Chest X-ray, AP view. Patient: 56 years old, sex M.
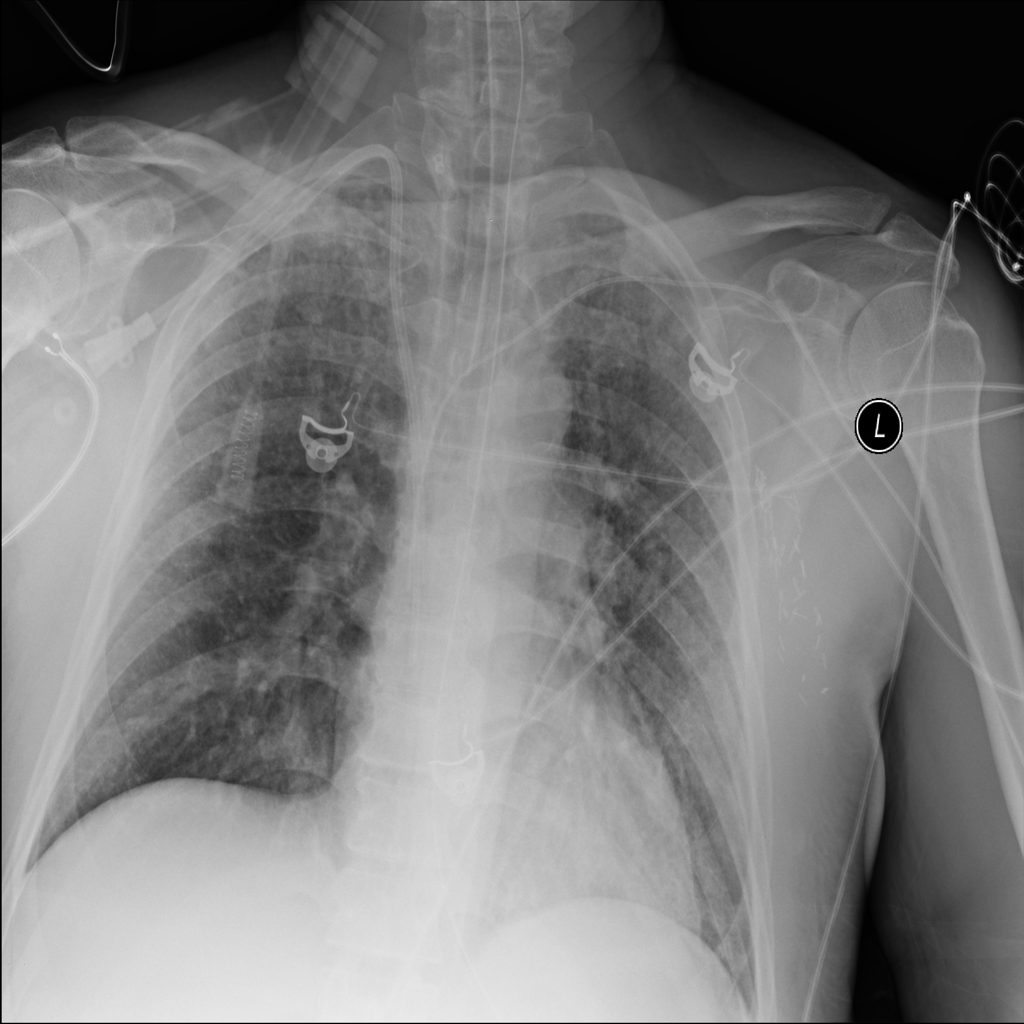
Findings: Infiltration